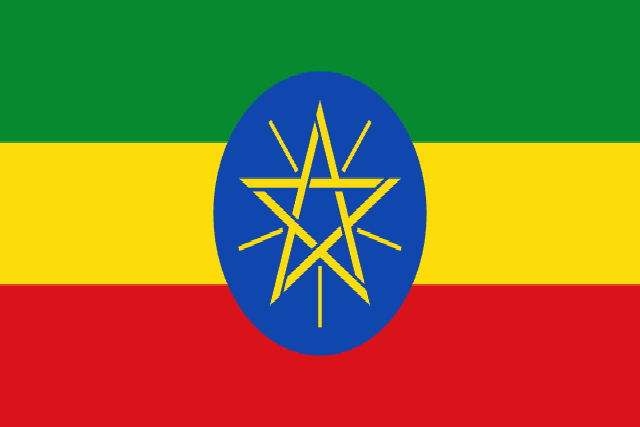
Country: Ethiopia
Country code: et